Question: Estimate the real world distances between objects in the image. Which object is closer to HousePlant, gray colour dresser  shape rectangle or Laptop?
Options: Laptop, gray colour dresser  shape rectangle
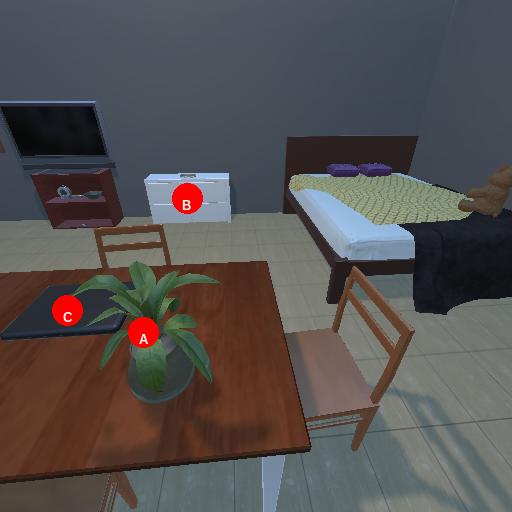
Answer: Laptop